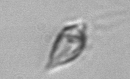
Label: Oxytoxum